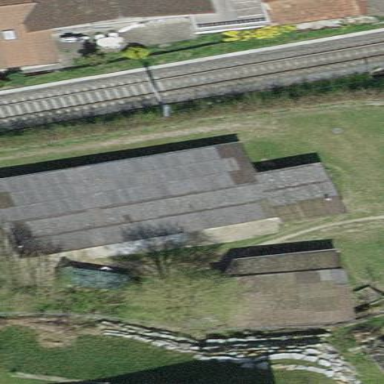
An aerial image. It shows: Farm auxiliary building.